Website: home-depot
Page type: customer-info-address
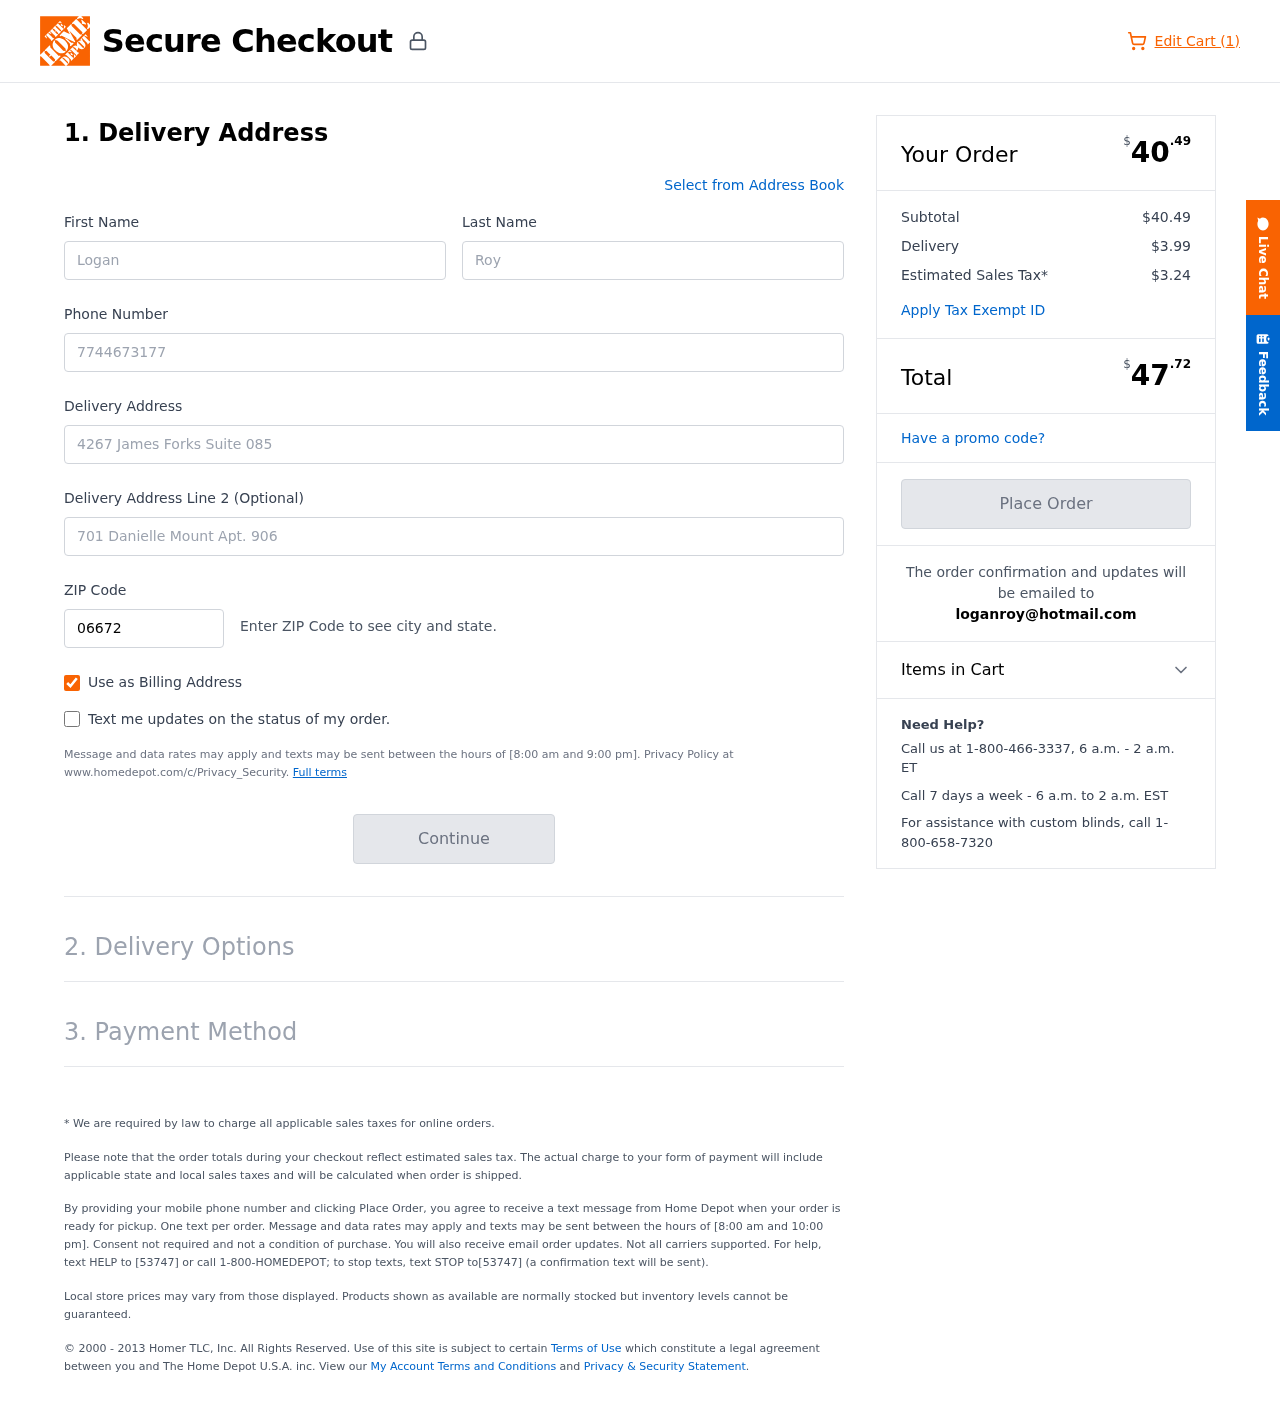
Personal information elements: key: PII_EMAIL
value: loganroy@hotmail.com
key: PII_FIRSTNAME
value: Logan
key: PII_LASTNAME
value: Roy
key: PII_PHONE
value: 7744673177
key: PII_POSTCODE
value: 06672
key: PII_STREET
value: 4267 James Forks Suite 085
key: PII_STREET2
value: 701 Danielle Mount Apt. 906
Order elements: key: ORDER_NUM_ITEMS
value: Edit Cart (1)
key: ORDER_SUBTOTAL_HEADER
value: $40.49
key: ORDER_SUBTOTAL
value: $40.49
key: ORDER_SHIPPING_COST
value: $3.99
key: ORDER_TAX
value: $3.24
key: ORDER_TOTAL2
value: $47.72